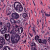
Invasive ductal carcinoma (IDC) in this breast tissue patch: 0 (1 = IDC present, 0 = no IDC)